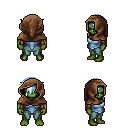
a pixel art fantasy rpg character, male body template, orc, green skin, blue vest, teal pants, white cyan short bangs hairstyle, cloth hood, leather bracers, four views (front, back, left, right), 2x2 character sprite sheet, small pixel art, hard edges, no anti-aliasing